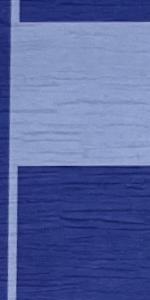
Label: Empty